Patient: sex M, age 58
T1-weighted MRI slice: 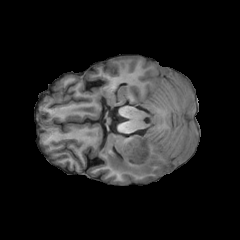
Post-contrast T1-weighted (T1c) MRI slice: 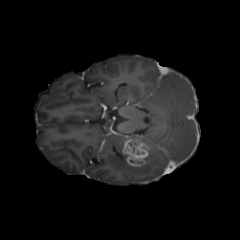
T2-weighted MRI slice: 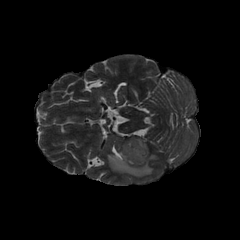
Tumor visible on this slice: yes
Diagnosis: Glioblastoma, IDH-wildtype
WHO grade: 4